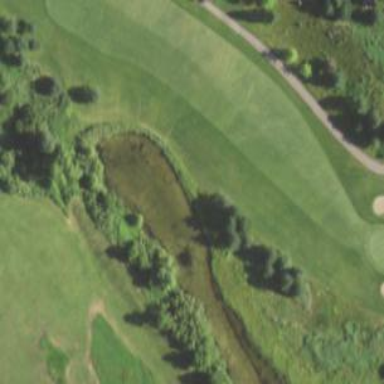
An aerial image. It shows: Grassy area designated as golf fairway.